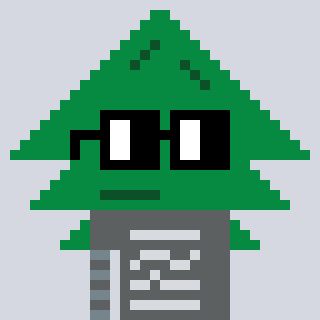
a pixel art character with square black glasses, a fir-shaped head and a yellow-colored body on a cool background